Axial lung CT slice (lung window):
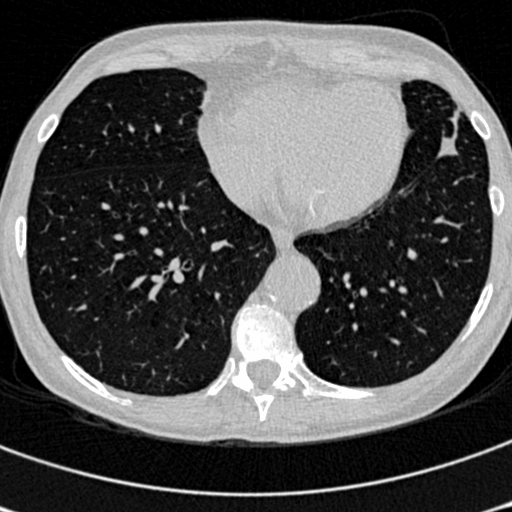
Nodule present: no